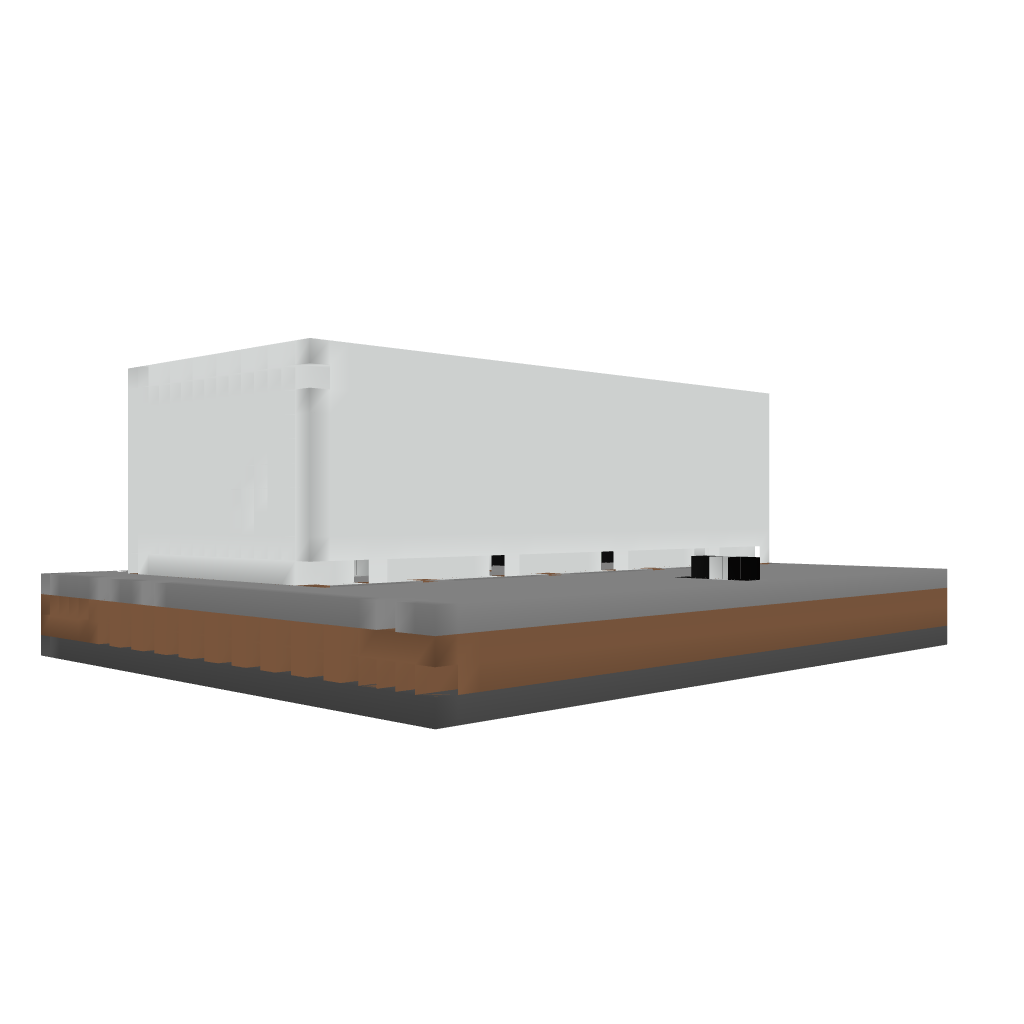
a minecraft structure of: HELLO Sign